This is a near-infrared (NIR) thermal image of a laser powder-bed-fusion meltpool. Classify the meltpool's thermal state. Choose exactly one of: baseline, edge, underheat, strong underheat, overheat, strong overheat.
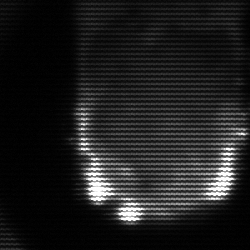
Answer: baseline